【题型】选择题　【知识点】立体几何　【难度】medium
在多面体 \(ABC - DEF\) 中，已知 \(AD \parallel BE \parallel CF\)，且它们两两之间的距离为 4. 若 \(AD = 2\)，\(BE = 4\)，\(CF = 6\)，则该多面体的体积为（）

A. \(16\sqrt{3}\) \quad B. \(8\sqrt{3} + 16\) \quad C. \(\dfrac{16\sqrt{3}}{3}\) \quad D. \(24\sqrt{3} - 16\)

\vspace{1em}
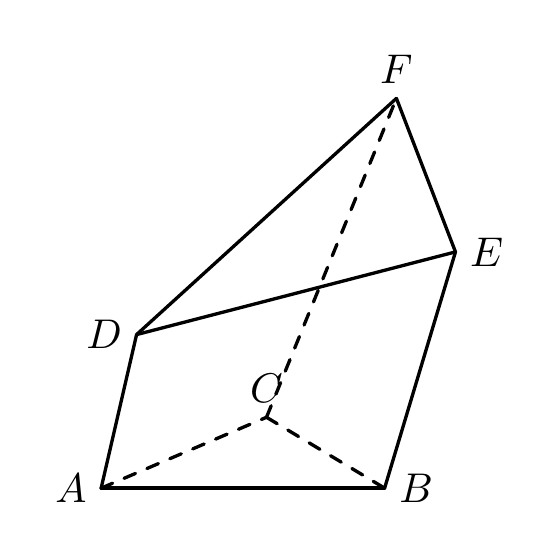
【解答】

\textbf{【答案】} \(\boldsymbol{A}\)

\vspace{1em}

\textbf{【分析】}
根据分割补形法，柱体的体积公式，即可求解.

\vspace{1em}

\textbf{【解答】}
解：如图所示：

用一个完全相同的多面体 \(DEF - GHI\) 与多面体 \(ABC - DEF\) 组合，

因为 \(AD \parallel BE \parallel CF\)，所以 \(AG \parallel BH \parallel CI\)，又 \(AD = 2\)，\(BE = 4\)，\(CF = 6\)，

所以 \(DG = 6\)，\(EH = 4\)，\(FI = 2\)，所以 \(AG = BH = CI = 8\)，

因为 \(AG \parallel BH\)，\(AG = BH\)，所以四边形 \(ABHG\) 为平行四边形，

所以 \(GH \parallel AB\)，又 \(GH \not\subset\) 平面 \(ABC\)，\(AB \subset\) 平面 \(ABC\)，

所以 \(GH \parallel\) 平面 \(ABC\)，

同理可得 \(HI \parallel\ \parallel\) 平面 \(ABC\)，又 \(HI \cap GH = H\)，

所以平面 \(ABC \parallel\ \parallel\) 平面 \(GHI\)，

所以组合体 \(ABC - GHI\) 是一个三棱柱，又 \(AG\)，\(BH\)，\(CI\) 两两之间的距离为 4，

不妨将三棱柱 \(ABC - GHI\) 看作直三棱柱（侧棱与底面垂直），

所以 \(AB = BC = AC = 4\)，

此时三棱柱 \(ABC - GHI\) 的高 \(AG = 8\)，\(S_{\triangle ABC} = \dfrac{1}{2}AB \times AC \times \sin60^\circ = 4\sqrt{3}\)，

所以
\[
V_{ABC-DEF} = \dfrac{1}{2}V_{ABC-GHI} = \dfrac{1}{2}S_{\triangle ABC} \cdot AG = \dfrac{1}{2} \times 4\sqrt{3} \times 8 = 16\sqrt{3}.
\]

故选：\(\boldsymbol{A}\).

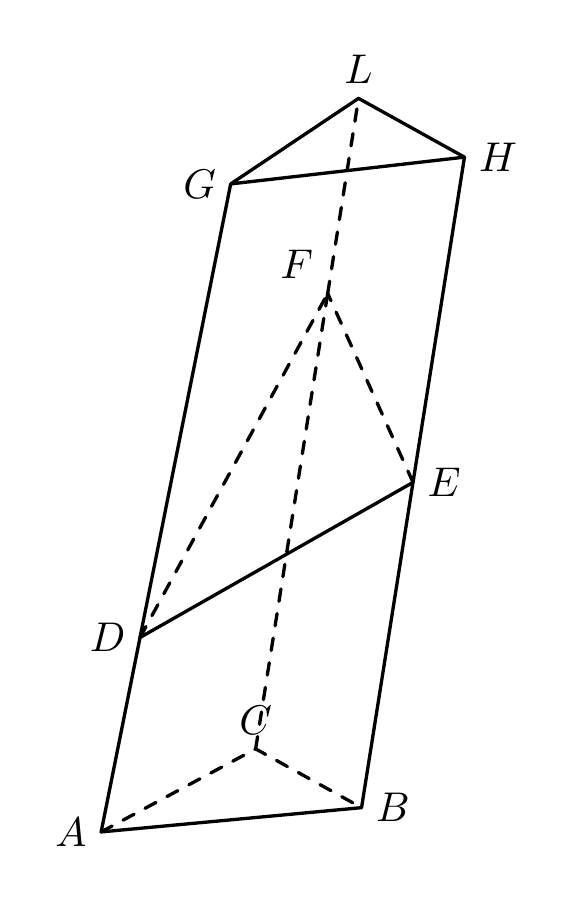